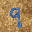
Label: 9